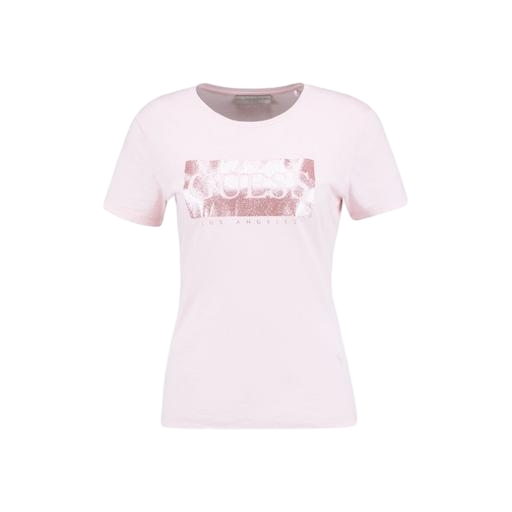
pink graphic t-shirt, pink graphic print tee, pink tee, white background